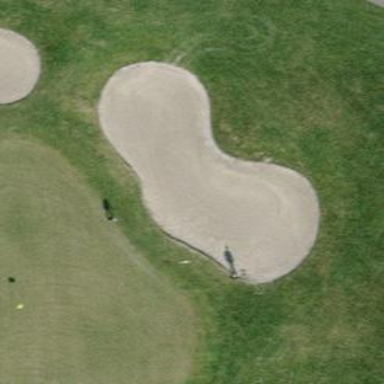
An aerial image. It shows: Golf bunker filled with natural sand.